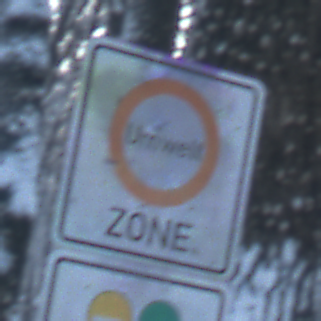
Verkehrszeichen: BeginnUmweltzone
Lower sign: FreistellungVomVerkehrsverbot2
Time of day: MorningAfternoon
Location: Outdoor (Nature)
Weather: Clear
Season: Winter
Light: Natural